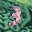
Label: 3